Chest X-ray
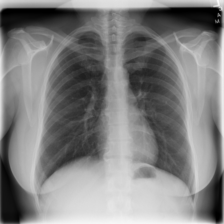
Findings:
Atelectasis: negative
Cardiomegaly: negative
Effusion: negative
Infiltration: positive
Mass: negative
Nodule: negative
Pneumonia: negative
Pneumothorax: negative
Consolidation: negative
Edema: negative
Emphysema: negative
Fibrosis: negative
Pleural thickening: negative
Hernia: negative